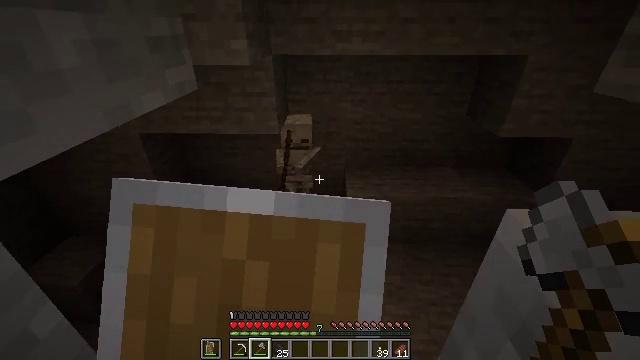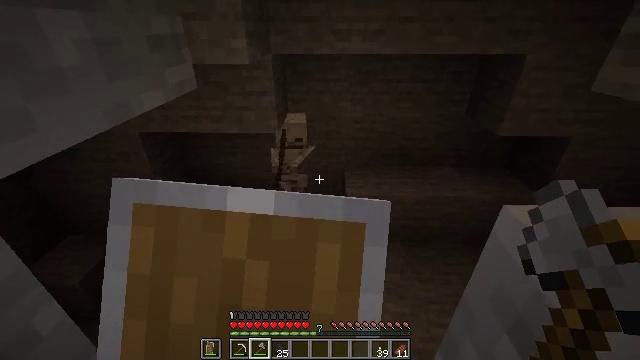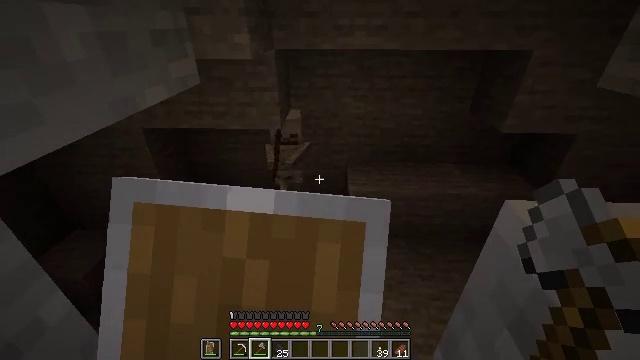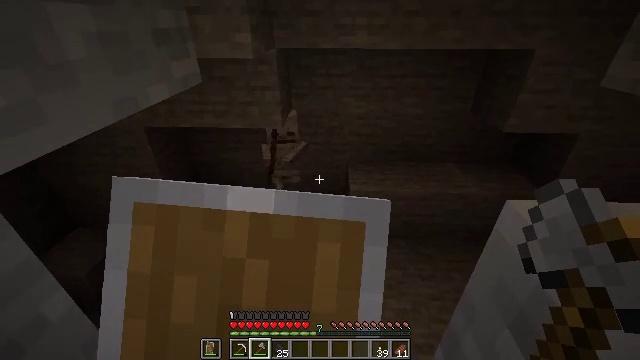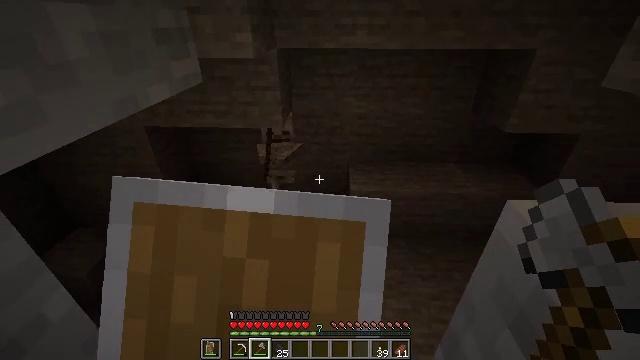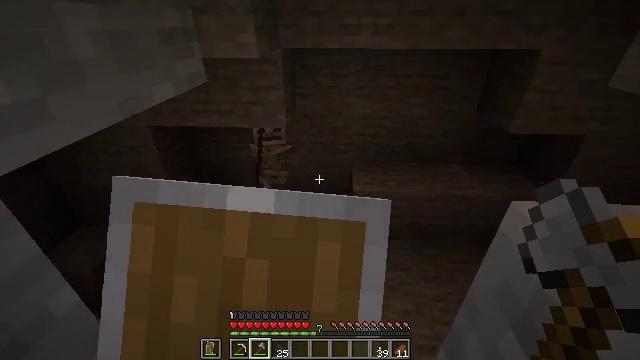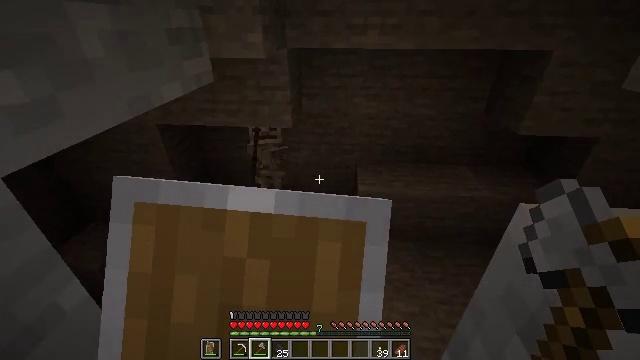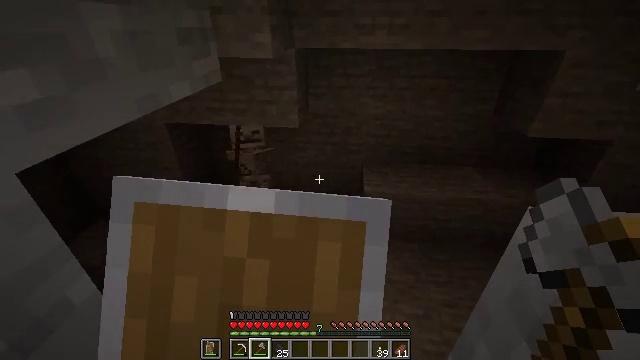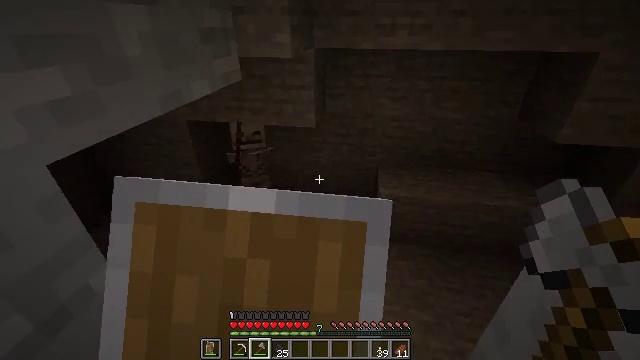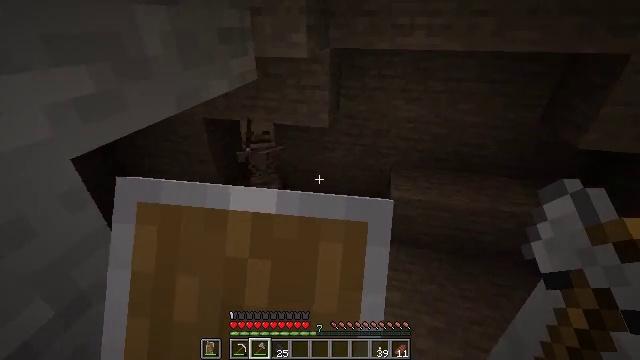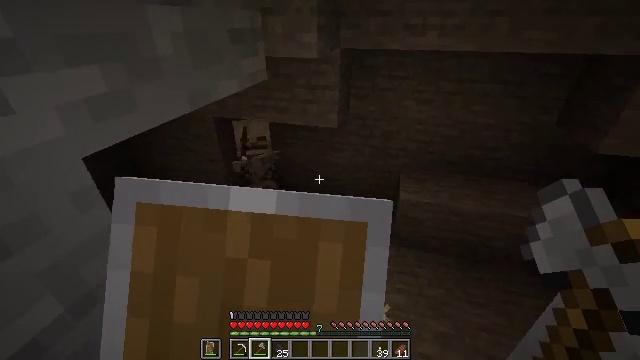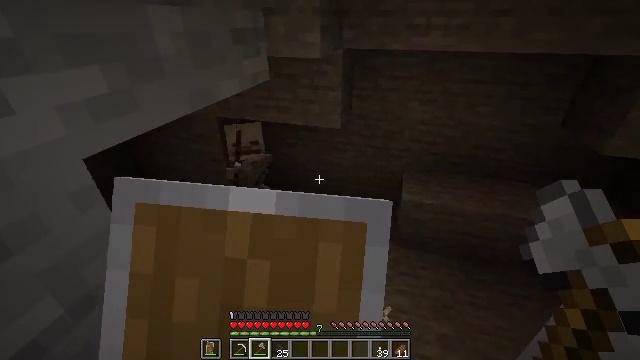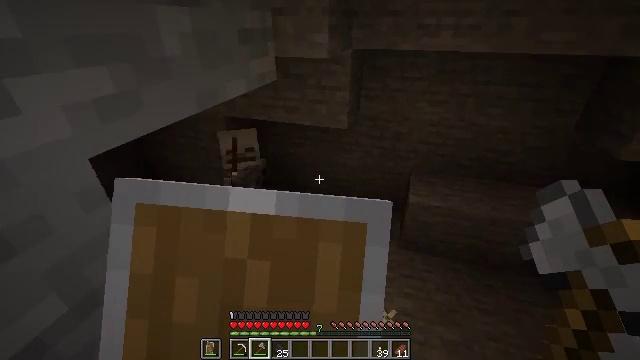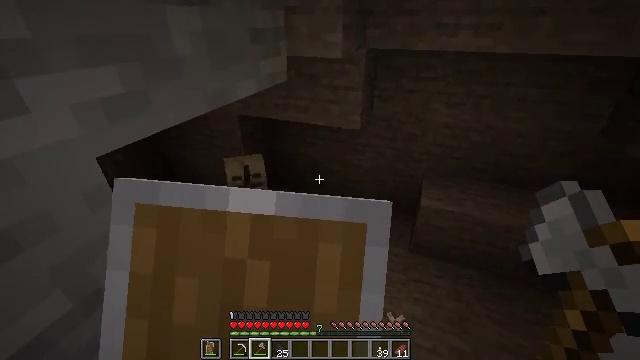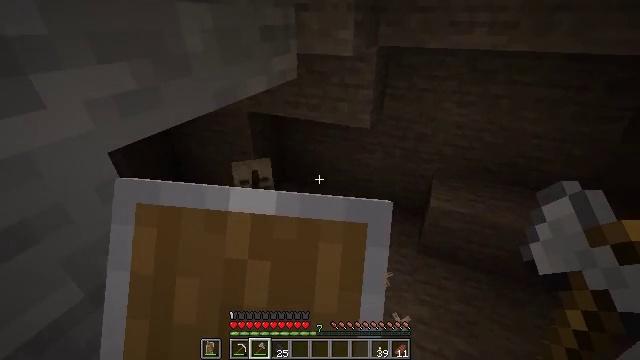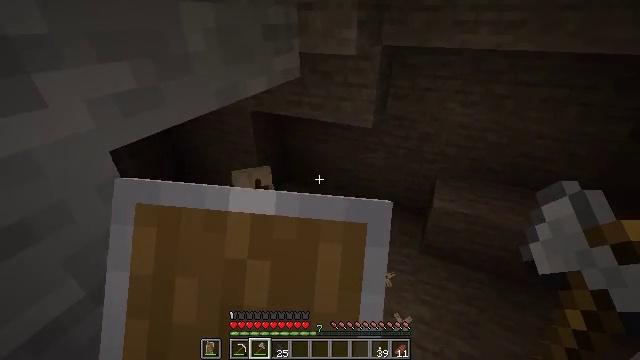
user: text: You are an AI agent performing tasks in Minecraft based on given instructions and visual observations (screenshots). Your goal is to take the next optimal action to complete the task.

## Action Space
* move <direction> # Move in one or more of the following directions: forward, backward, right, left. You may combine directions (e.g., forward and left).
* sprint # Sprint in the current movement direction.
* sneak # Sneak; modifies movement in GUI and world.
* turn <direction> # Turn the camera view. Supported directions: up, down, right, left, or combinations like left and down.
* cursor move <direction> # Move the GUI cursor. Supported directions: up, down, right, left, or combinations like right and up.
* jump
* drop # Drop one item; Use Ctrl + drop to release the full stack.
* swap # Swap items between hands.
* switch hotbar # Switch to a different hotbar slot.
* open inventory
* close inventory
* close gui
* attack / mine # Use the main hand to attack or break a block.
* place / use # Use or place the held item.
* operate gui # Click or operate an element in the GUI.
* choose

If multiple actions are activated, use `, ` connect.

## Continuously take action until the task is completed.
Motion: motion action
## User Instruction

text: Gather the wall torch from the wall.
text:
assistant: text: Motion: sneak, use / place
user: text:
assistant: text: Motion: sneak, use / place
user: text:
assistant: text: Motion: sneak, use / place
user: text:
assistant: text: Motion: sneak, use / place
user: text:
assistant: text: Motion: sneak, use / place
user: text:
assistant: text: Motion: sneak, turn left, use / place
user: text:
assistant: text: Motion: sneak, turn left, use / place
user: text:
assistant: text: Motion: move forward, sneak, turn left, use / place
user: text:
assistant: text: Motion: move forward, sneak, turn left, use / place
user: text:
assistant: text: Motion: move forward, sneak, turn left, use / place
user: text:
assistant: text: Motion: move forward and move right, sneak, use / place
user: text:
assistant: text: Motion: move forward and move right, sneak, turn left, use / place
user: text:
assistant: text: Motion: move forward and move right, sneak, turn left, use / place
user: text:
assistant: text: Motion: move right, sneak, turn left, use / place
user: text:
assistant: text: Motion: move right, sneak, use / place
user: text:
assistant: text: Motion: sneak, use / place
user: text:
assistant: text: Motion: sneak, use / place
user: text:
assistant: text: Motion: sneak, use / place
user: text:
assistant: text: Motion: sneak, turn left and down, use / place
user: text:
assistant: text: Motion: sneak, turn left and down, use / place
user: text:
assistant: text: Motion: sneak, turn left and down, use / place
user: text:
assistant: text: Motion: sneak, use / place
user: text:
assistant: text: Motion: sneak, use / place
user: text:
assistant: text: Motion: move right, sneak, turn down, use / place
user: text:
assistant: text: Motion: move right, sneak, turn down, use / place
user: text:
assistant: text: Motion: move right, sneak, use / place
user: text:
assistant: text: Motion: move right, sneak, turn left and down, use / place
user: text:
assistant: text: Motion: move right, sneak, turn left and down, use / place
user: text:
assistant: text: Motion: sneak, turn left and down, use / place
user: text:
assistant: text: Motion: sneak, turn left, use / place